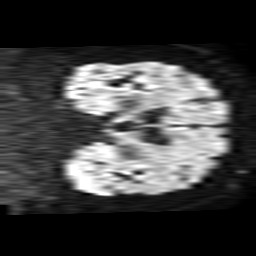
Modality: TRACE
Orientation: coronal
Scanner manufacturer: philips
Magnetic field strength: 1.5 T
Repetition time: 3.779 s
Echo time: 0.09257 s